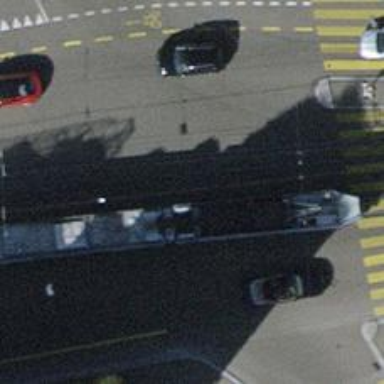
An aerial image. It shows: Secondary road with separate asphalt sidewalks.